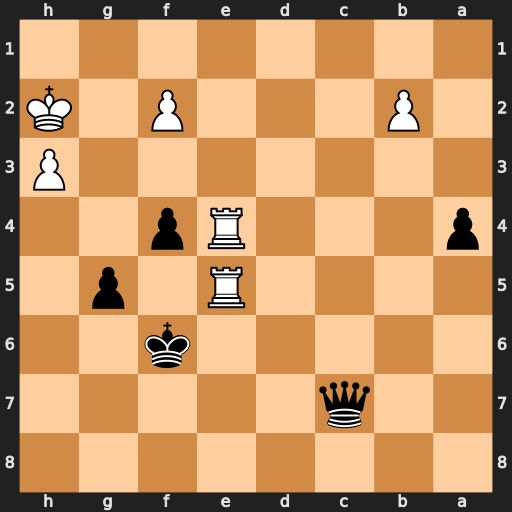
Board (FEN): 8/2q5/5k2/4R1p1/p3Rp2/7P/1P3P1K/8
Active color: b
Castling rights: -
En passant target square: -
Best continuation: Qxe5 Rxe5 Kxe5